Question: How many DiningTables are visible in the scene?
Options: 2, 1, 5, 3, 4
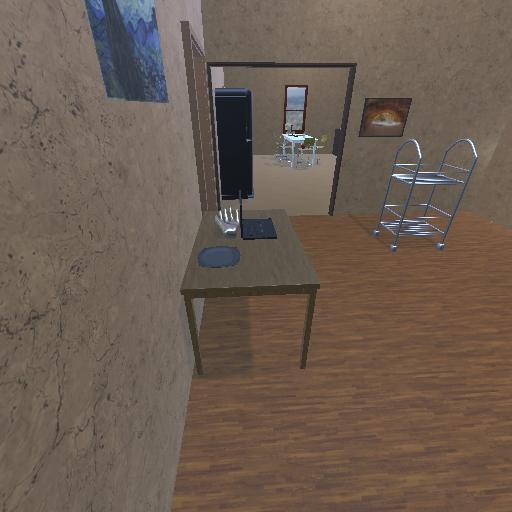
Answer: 2